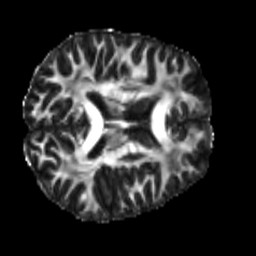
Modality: FA
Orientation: axial
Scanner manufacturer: siemens
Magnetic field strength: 3 T
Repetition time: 4 s
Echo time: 0.0594 s